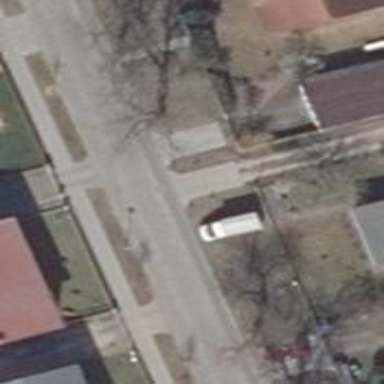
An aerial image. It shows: Residential road.